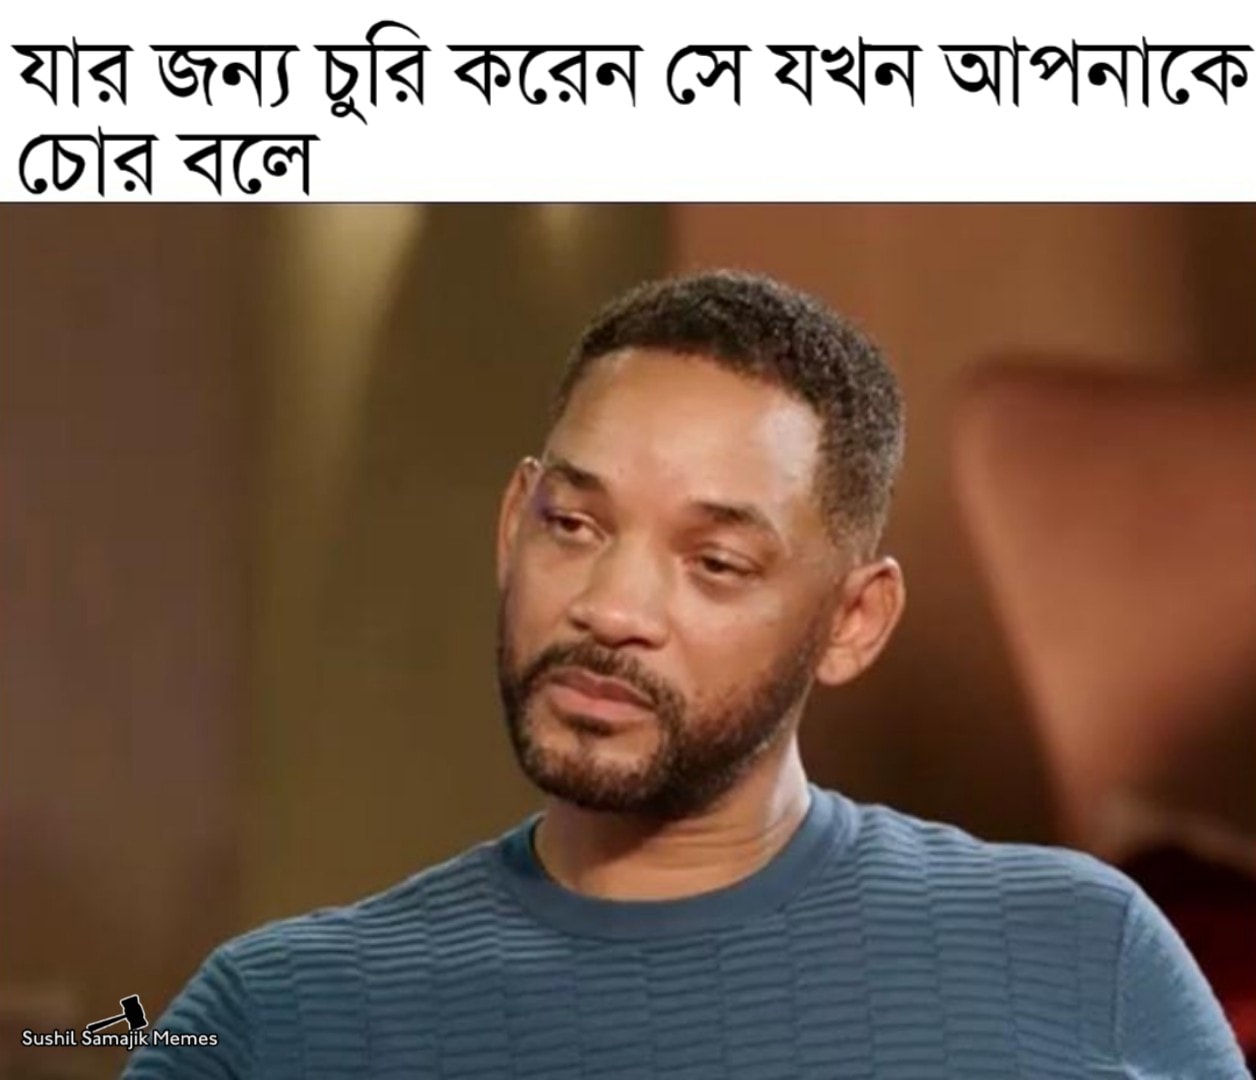
Caption: যার জন্য চুরি করেন সে যখন আপনাকে চোর বলে
Label: non-hate